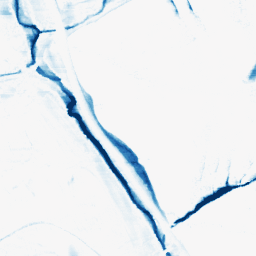
Category: morphological
Decomposition family: morphological_rect
Decomposition parameters: operation: closing
width: 20
height: 5
Upsampling method: sinc_blackman
Upsampling parameters: scale: 4
kernel_size: 16
Upsampling scale: 4